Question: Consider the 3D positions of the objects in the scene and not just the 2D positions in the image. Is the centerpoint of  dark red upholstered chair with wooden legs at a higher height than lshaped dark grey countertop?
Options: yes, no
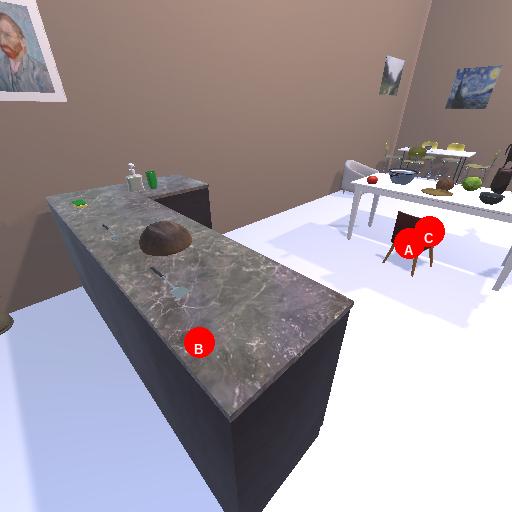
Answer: yes